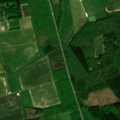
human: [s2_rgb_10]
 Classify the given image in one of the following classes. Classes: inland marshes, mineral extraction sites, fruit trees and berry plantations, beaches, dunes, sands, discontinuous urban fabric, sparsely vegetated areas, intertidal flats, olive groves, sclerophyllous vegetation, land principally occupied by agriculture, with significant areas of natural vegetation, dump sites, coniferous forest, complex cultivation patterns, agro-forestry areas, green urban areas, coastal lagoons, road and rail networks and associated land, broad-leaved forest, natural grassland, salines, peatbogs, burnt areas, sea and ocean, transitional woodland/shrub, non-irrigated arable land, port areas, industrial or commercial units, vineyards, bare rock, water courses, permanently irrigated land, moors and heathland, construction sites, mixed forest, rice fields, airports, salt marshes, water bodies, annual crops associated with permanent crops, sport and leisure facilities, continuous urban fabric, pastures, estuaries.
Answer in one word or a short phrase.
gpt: non-irrigated arable land, complex cultivation patterns, broad-leaved forest, coniferous forest, mixed forest